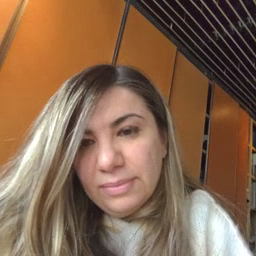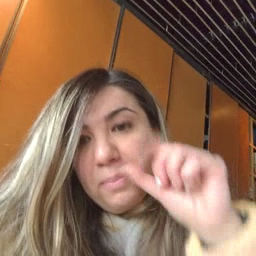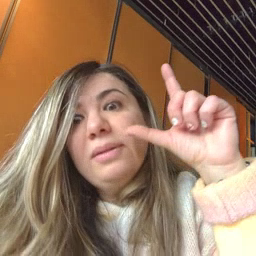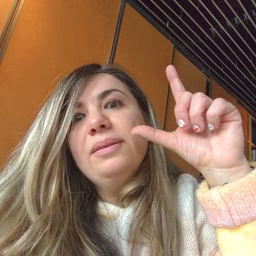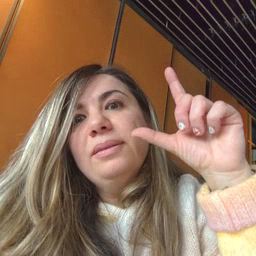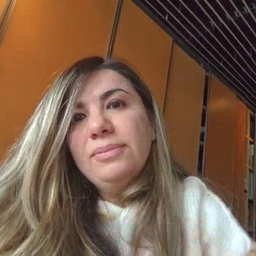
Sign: wake